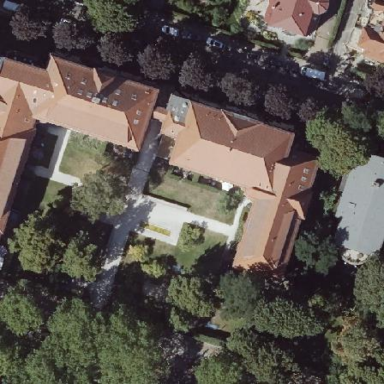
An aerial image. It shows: Charming apartments building with mansard roof design.